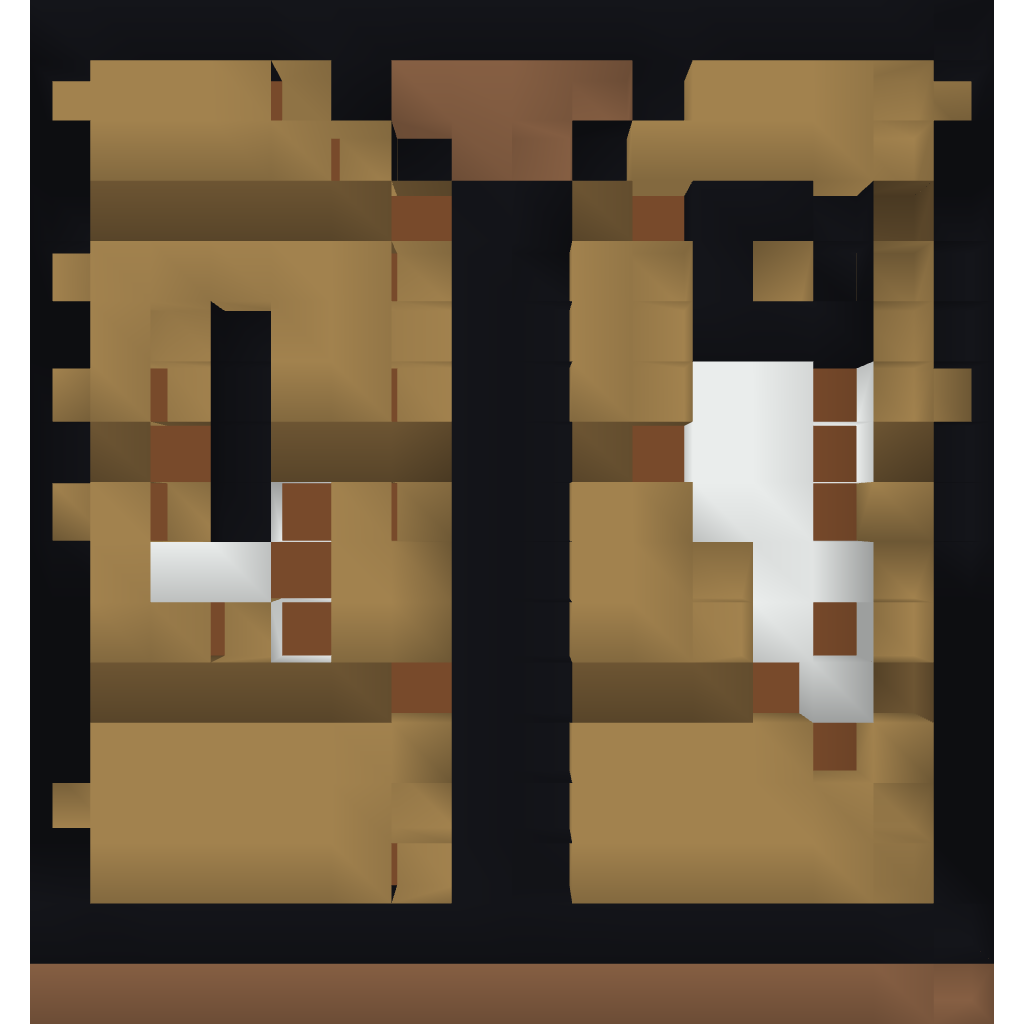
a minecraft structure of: WorkBench